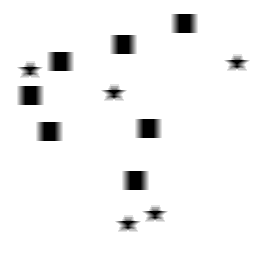
Squares: 7
Triangles: 0
Stars: 5
Total shapes: 12